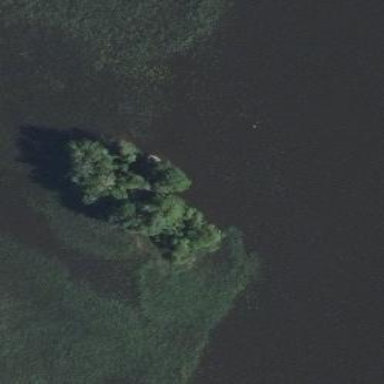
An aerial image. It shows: Islet.